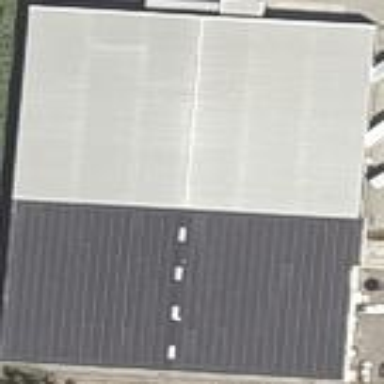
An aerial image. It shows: Industrial building.